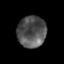
Tissue: lung
Cell type: Epithelial cells
Senescence score: 0.1108
Nuclear area (px): 882
Mean DAPI intensity: 83.151